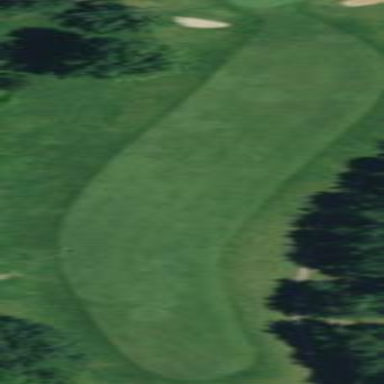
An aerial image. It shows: Golf fairway with grass surface.